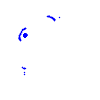
Particle: pion